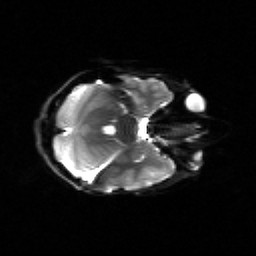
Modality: sbref
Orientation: axial
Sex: female
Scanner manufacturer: siemens
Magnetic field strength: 3 T
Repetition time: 5 s
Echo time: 0.071 s